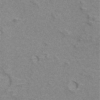
Label: not_dusty